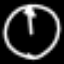
Label: clock